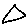
Label: triangle